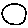
Label: circle